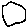
Label: hexagon